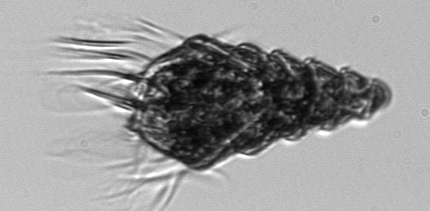
Label: Laboea_strobila